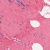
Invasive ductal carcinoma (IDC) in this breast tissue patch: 0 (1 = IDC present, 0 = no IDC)